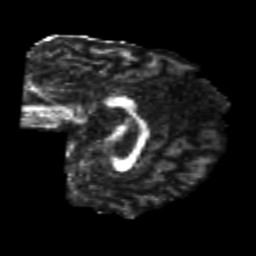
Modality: FA
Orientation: sagittal
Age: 25
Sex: male
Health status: healthy
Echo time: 0.074 s